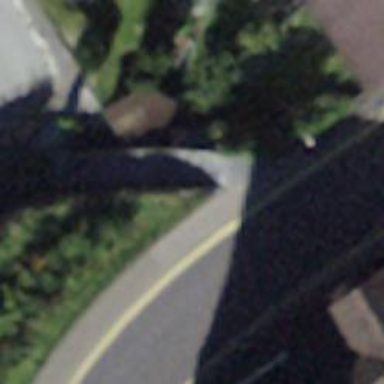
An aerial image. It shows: Set of steps on the road.